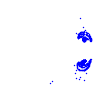
Particle: electron